Question: I want to create page listing like this how Do I achieve this.

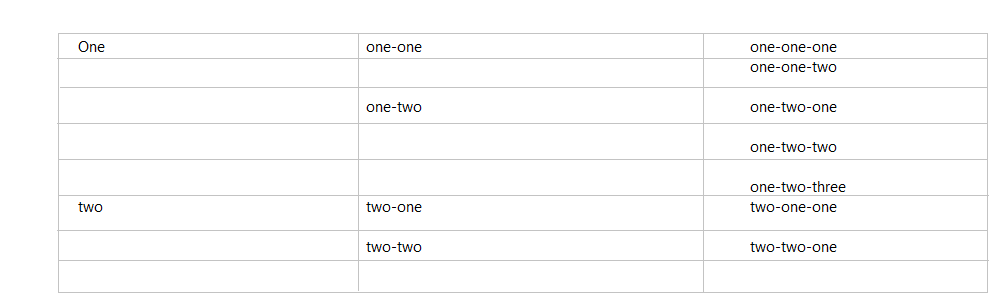
Answer: <URL>
'''
<!--Html-->
<ul class="testTable">
<div class="testHeader">
<li class="testRow">
<span>cell 1</span>
<span>cell 2</span>
<span>cell 3</span>
<span>cell 4</span>
<span>cell 5</span>
</li>
</div>
<div class="testBody">
<li class="testRow">
<span>1</span>
<span>2</span>
<span>3</span>
<span>4</span>
<span>5</span>
</li>
<li class="testRow">
<span>1</span>
<span>2</span>
<span>3</span>
<span>4</span>
<span>5</span>
</li>
</div>
</ul>
/*CSS*/
.testTable {
display: table;
margin: 0px;
padding: 0px;
}
.testRow {
display: table-row;
}
.testRow > span {
list-style:none;
display: table-cell;
border: 1px solid #000;
padding: 2px 6px;
}
.testHeader {
display: table-header-group;
/*position: absolute;*/
}
.testHeader span {
background-color: #ccc;
}
.testBody {
display: table-row-group;
}
'''